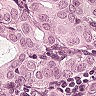
Metastatic tissue present: yes